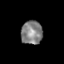
Tissue: skin
Cell type: Epithelial cells
Senescence score: 0.2553
Nuclear area (px): 496
Mean DAPI intensity: 129.639